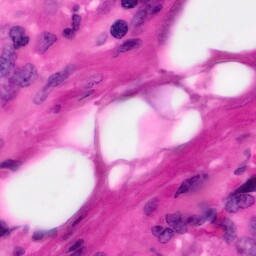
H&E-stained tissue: Pancreatic